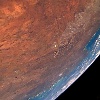
Label: land